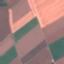
Label: AnnualCrop